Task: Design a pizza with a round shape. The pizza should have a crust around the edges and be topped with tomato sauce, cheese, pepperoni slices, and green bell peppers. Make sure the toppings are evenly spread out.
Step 56:
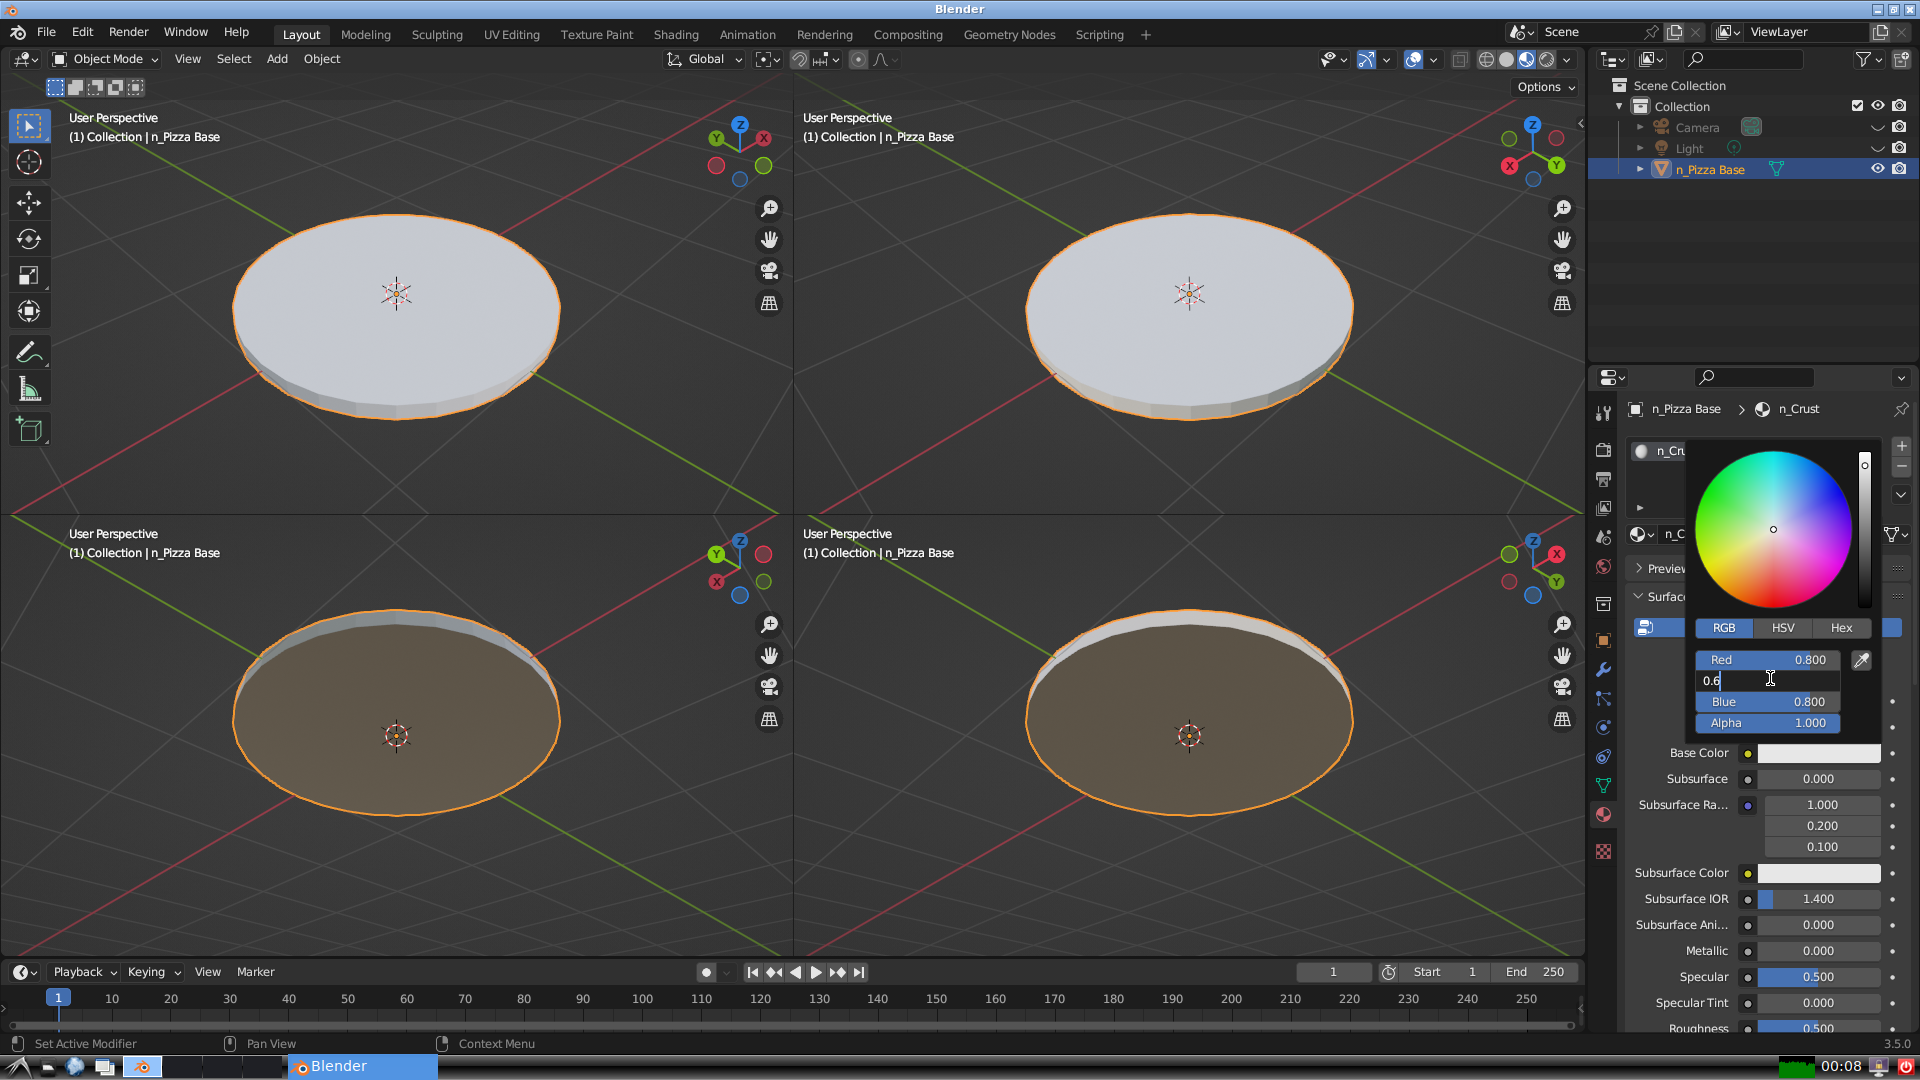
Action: {"key_press": ['Return']}